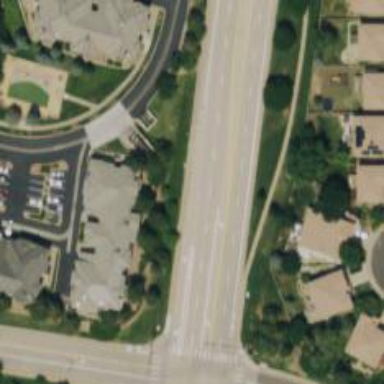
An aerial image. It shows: Secondary road with separate sidewalk.